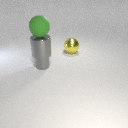
small gray metal cylinder below large gray metal cylinder